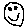
Label: smiley face